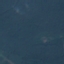
Land use / land cover: Forest